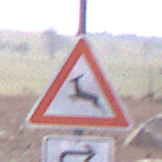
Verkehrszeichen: WildwechselRechts
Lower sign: RichtungsangabeDurchPfeile5
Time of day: Midday
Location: Outdoor (Nature)
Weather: Overcast
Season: Autumn
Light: Natural